Question: I want to store a list of , who sell a certain of products each, and then, each Seller will have from these Categories.
What is the best way to design this? Currently, what I have is three tables, Seller, Category and Product designed in this way.
How do I link Seller and Category? I feel like I am creating too many relationships here.
One way would be to create a separate table with indices for SellerId and CategoryId. Also, I think I will need a separate table for SellerId and ProductId too. Is there a better way to approach this design?
1 seller can have multiple categories,
1 category can have multiple sellers,
1 category can have multiple products,
1 product can again, have multiple sellers,
1 product can have only 1 category,
and last,
1 seller can have multiple products.

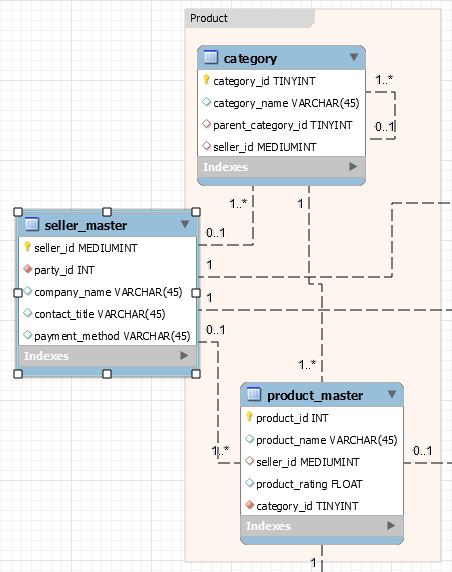
Answer: Based on your update, consider this structure...
'''
Seller
----------
ID
etc.
Product
----------
ID
CategoryID
etc.
SellerProduct
----------
SellerID
ProductID
Category
----------
ID
etc.
'''
In this case:
1. Seller and Product are aggregate roots
2. A Seller can be linked to multiple Products
3. A Product can be linked to multiple Sellers
4. Category is an attribute of a Product
5. Sellers are "linked" to Categories implicitly by the Products they sell
Would a Seller ever need to be linked to a Category for which that Seller has no Products? If not, this structure should do the trick. If a Seller needs to be linked to another Category, that Seller simply needs to link to a Product of that Category.
By demoting Category to a value type instead of its own entity, you don't need to link other entities to it.